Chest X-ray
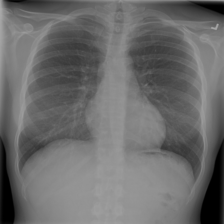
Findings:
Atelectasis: negative
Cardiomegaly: negative
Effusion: negative
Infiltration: negative
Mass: negative
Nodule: negative
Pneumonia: negative
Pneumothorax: negative
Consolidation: negative
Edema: negative
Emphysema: negative
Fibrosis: negative
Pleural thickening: negative
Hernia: negative